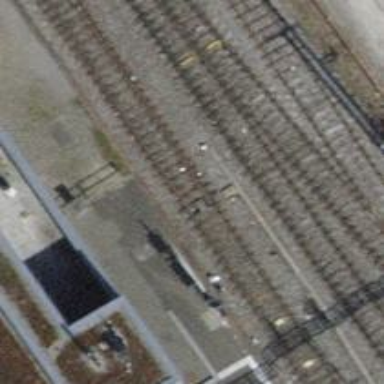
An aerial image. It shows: Railway switch.